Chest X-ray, AP view. Patient: 8 years old, sex F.
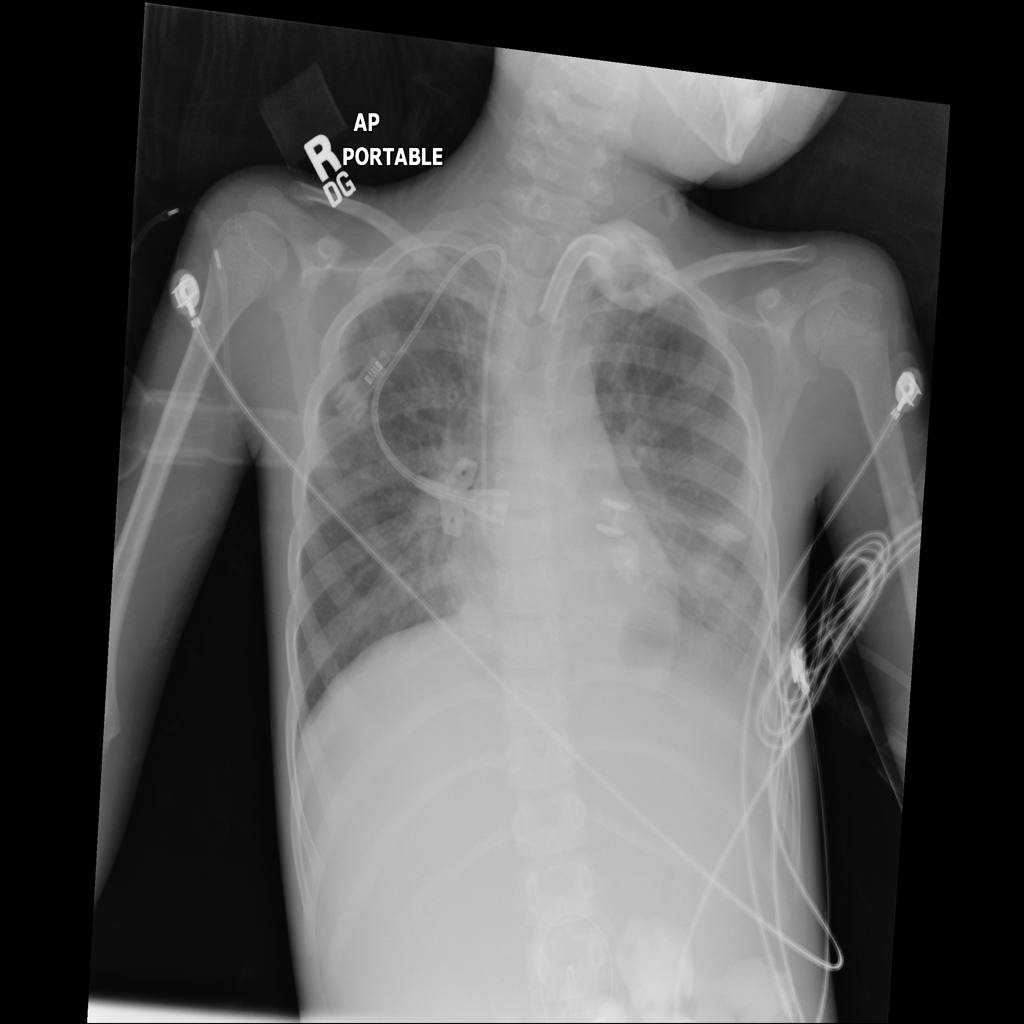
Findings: No Finding